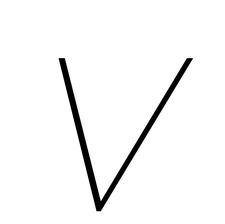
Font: Poppins-ThinItalic